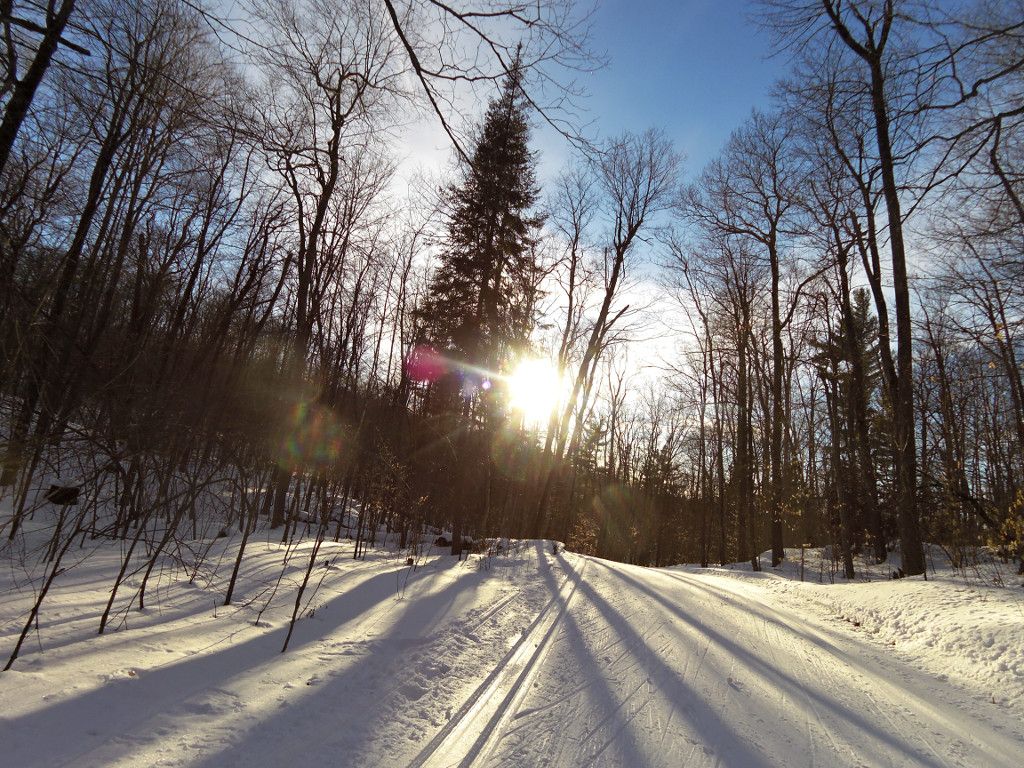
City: ottawa-gatineau